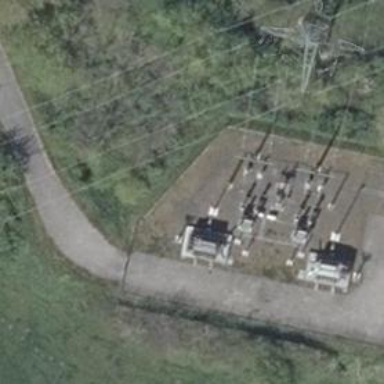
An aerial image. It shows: Switch for power supply.